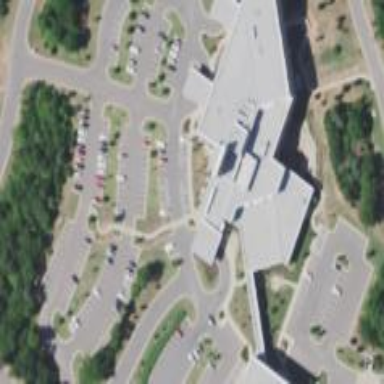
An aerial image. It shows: Hospital building.